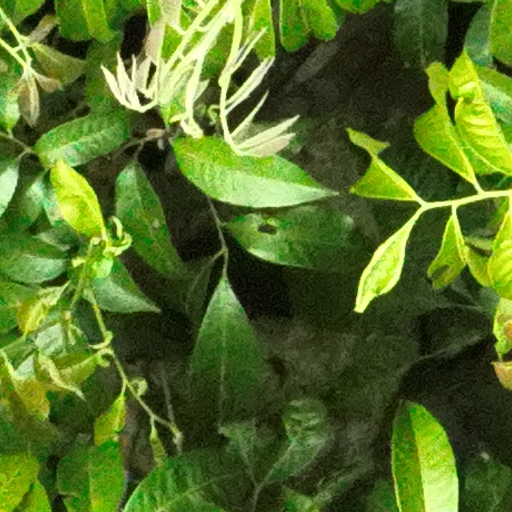
Species: Protium stevensonii
GBIF accepted scientific name: Tetragastris panamensis
Crown area (m\u00b2): 110.789